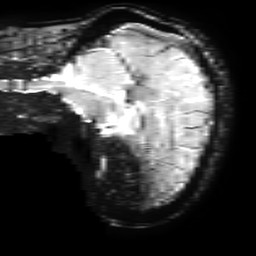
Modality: T2starw
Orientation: sagittal
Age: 55
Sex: female
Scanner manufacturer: ge
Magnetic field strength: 3 T
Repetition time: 0.65 s
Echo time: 0.02 s